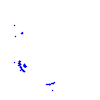
Particle: pion